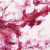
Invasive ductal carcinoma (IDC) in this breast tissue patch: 0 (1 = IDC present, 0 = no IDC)